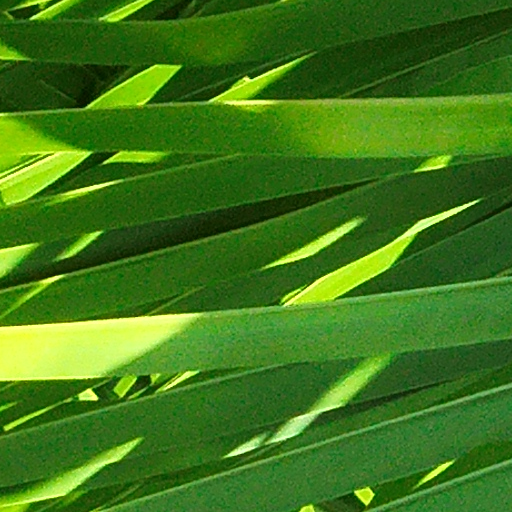
Species: Oenocarpus mapora
GBIF accepted scientific name: Oenocarpus mapora
Crown area (m\u00b2): 91.488